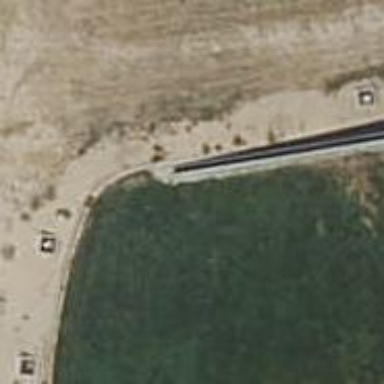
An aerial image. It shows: Wall barrier.